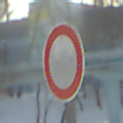
Verkehrszeichen: VerbotFahrzeugeAllerArt
Umgebung: Outdoor, Suburban
Tageszeit: MorningAfternoon
Wetter: PartlyCloudy
Licht: Natural
Jahreszeit: NotSpecified
Kontrast: HighContrast